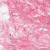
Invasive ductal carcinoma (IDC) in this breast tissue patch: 0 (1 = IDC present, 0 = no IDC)